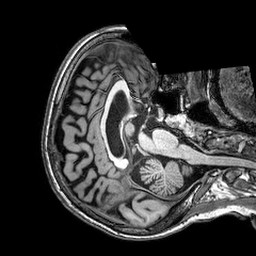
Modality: T1w
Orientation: axial
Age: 65
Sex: female
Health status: healthy
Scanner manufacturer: philips
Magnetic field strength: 3 T